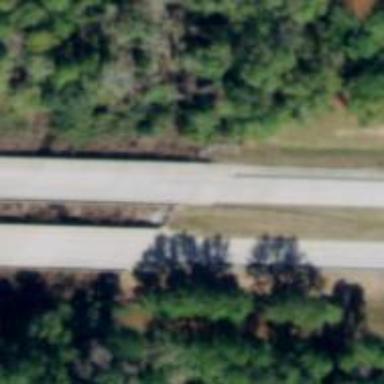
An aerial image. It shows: Bridge on trunk highway which is also expressway with dual carriageway.